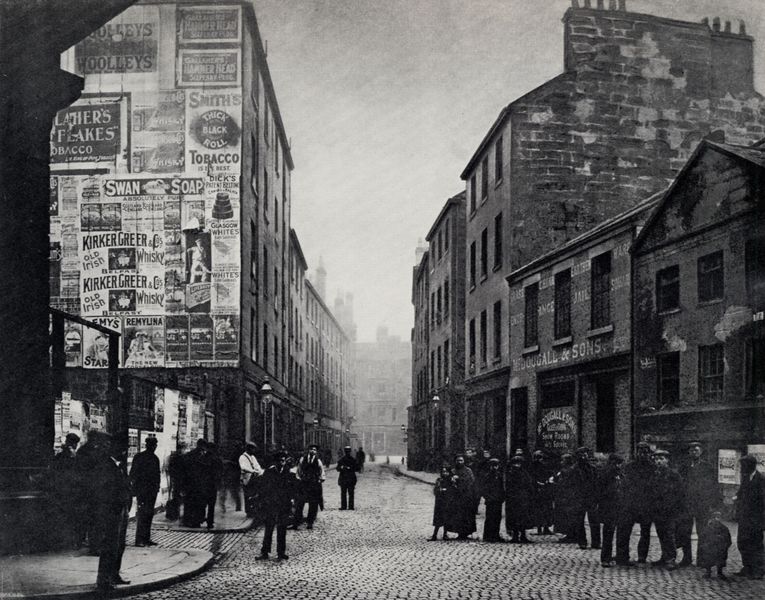
Titel: Bridgegate von der Ecke der Market Street
Künstler: Thomas Annan
Institution: unbekannt
Schlagwörter: dunkel, himmel, schatten, frauen, menschen, stadt, fenster, grau, hell, hintergrund, hüte, laterne, licht, männer, schwarz, strasse, szene, vordergrund, weiss, dach, gebäude, ansammlung, leute, menge, wand, stehen, steine, bild, häuser, rauch, kind, england, genre, kinder, schornstein, turm, schrift, bilder, ecke, ansicht, fassade, fassaden, gasse, pflaster, wohnhäuser, dächer, giebel, nebel, schlucht, werbung, krieg, foto, fotografie, kopfstein, gehsteig, türme, kreuzung, schwarz-weiss, asphalt, gehweg, pflastersteine, jacken, auflauf, mäntel, reklame, menschenmenge, fussweg, städter, ziegelsteine, strassenecke, wohnungen, backsteine, plakate, schottland, tabak, new york, irland, begebenheit, werbeplakate